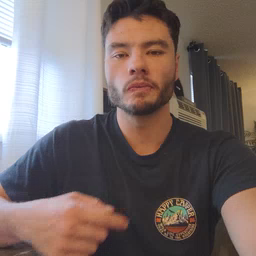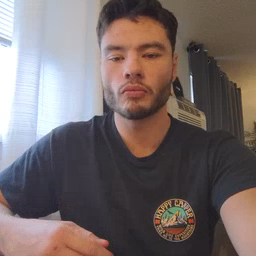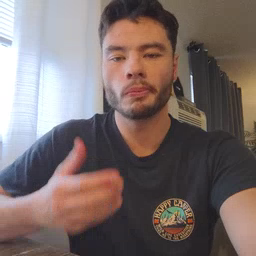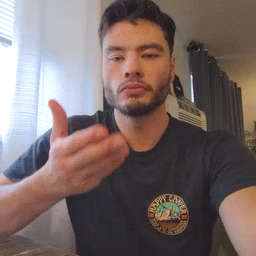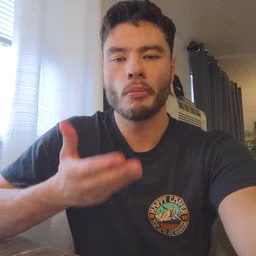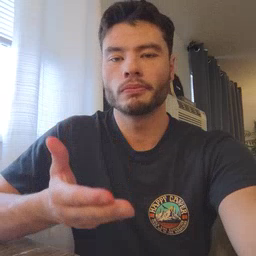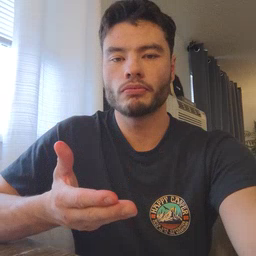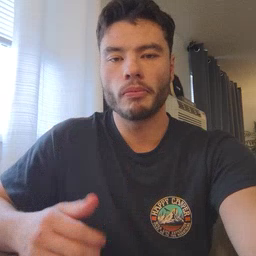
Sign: boat